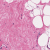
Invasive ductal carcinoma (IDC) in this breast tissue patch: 0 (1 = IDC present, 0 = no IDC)